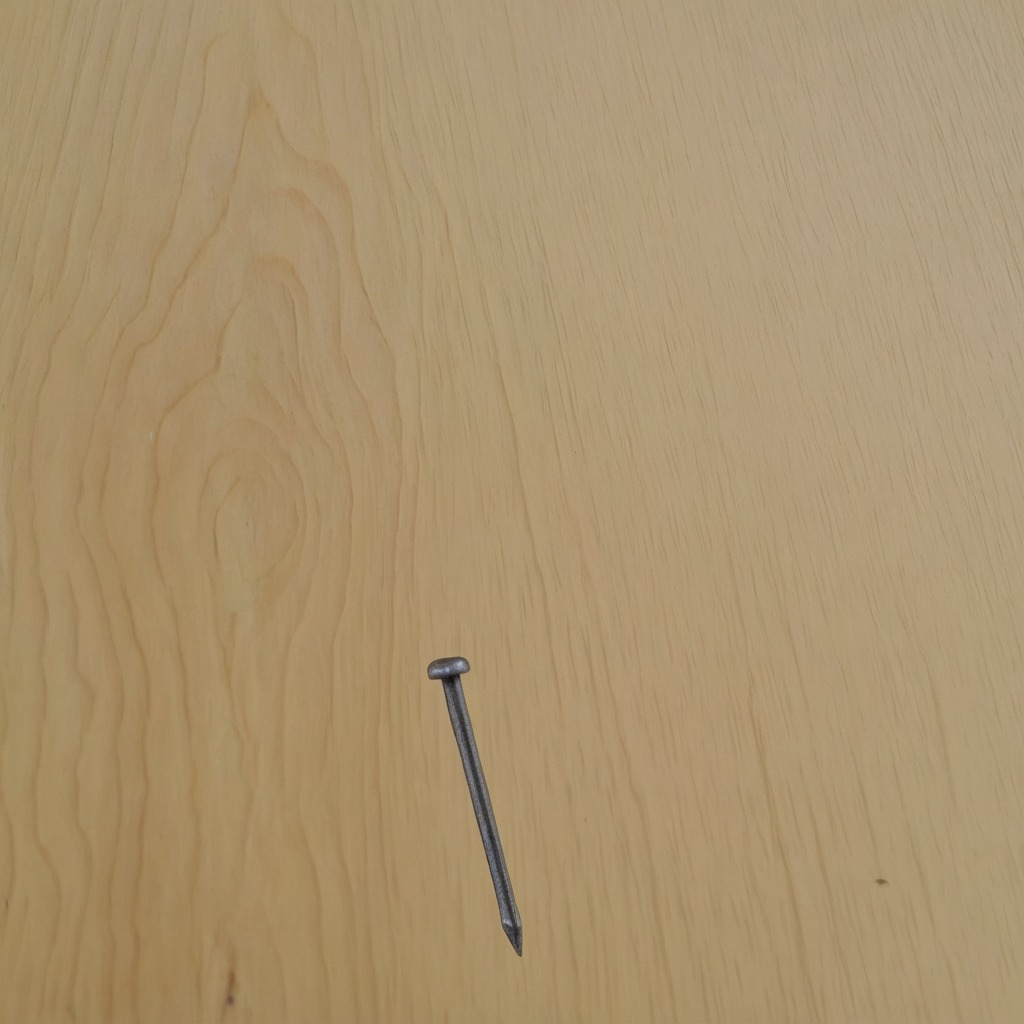
An iron nail is lying on the plywood surface in a paint workshop lit by afternoon window light.